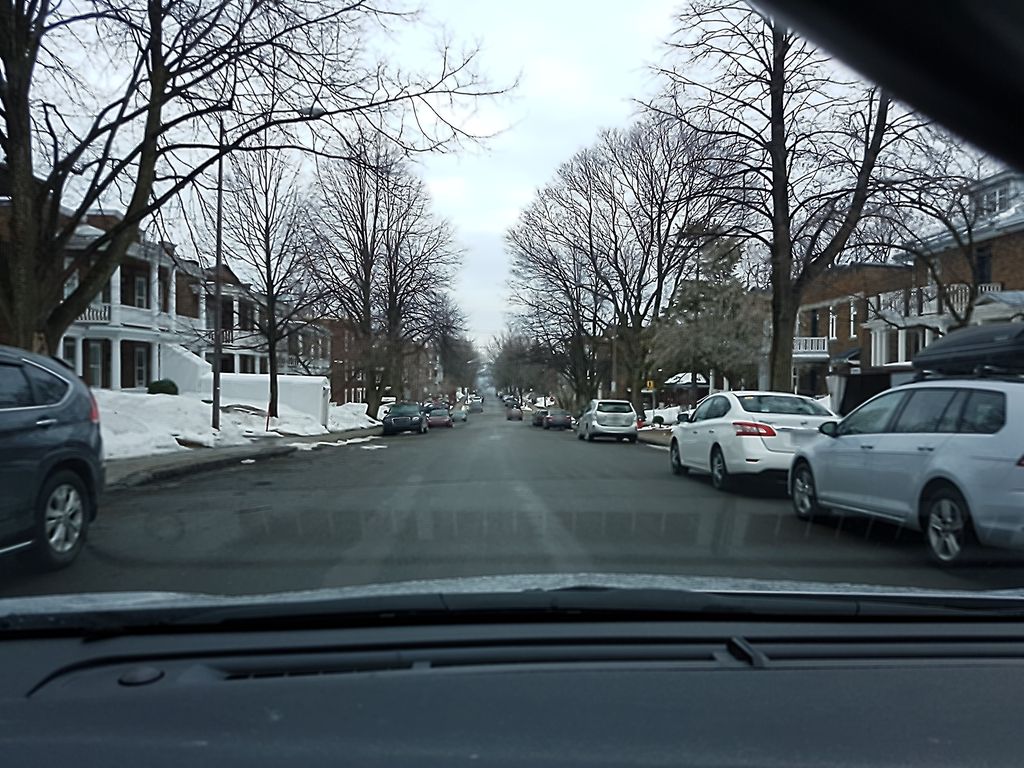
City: quebec_city